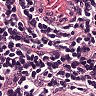
Metastatic tissue present: no